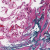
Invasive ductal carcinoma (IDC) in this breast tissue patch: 0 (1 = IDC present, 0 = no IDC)